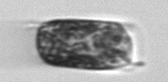
Label: Hemiaulus